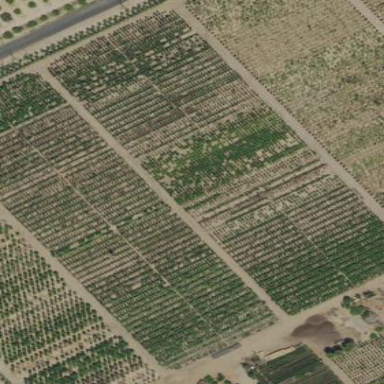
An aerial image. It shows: Plant nursery filled with trees.